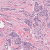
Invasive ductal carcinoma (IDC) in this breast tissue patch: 1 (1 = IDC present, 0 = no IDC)